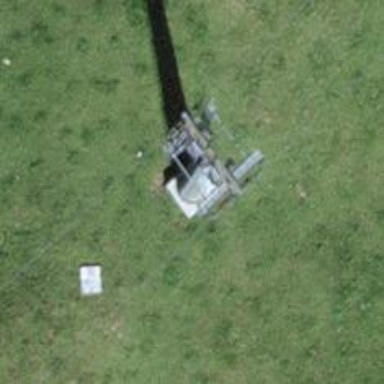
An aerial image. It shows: Pylon used for aerialway.